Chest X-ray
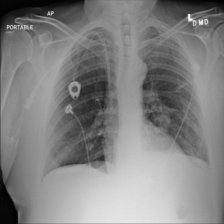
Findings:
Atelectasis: negative
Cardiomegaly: negative
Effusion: negative
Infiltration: negative
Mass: negative
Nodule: positive
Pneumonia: negative
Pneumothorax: negative
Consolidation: negative
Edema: negative
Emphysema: negative
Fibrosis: negative
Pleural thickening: negative
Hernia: negative